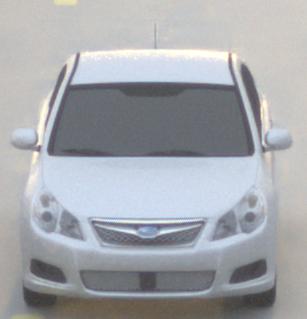
Make: Subaru
Model: Legacy 2.0R
Detailed model: Legacy (IV) Limousine
Model produced from: 2007/09
Model produced until: 2008/10
Doors: 4
Color: white
Road condition: dry road
Daytime: sunrise or sunset
Contrast: low contrast